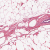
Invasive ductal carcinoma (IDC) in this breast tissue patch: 0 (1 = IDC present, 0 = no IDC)